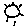
Label: sun